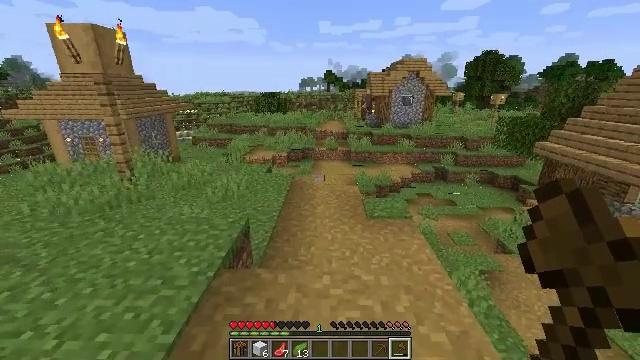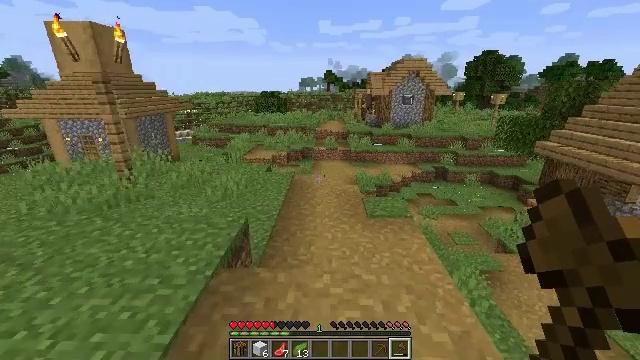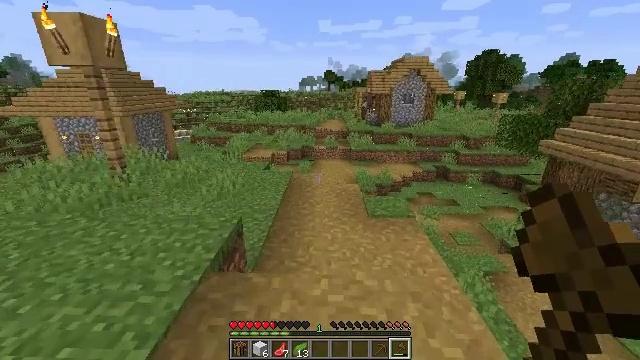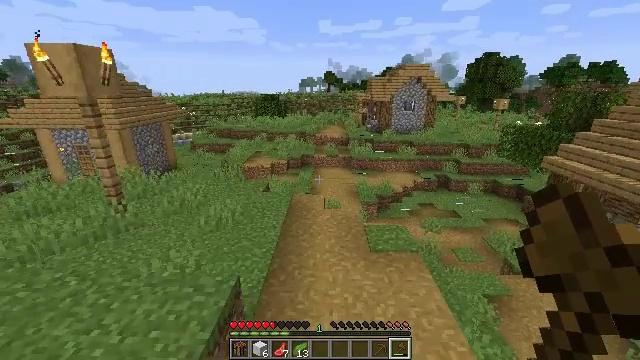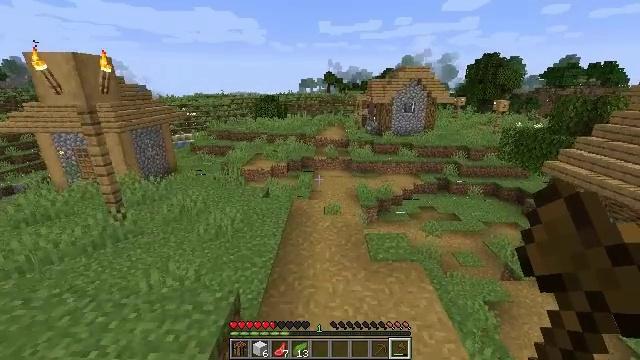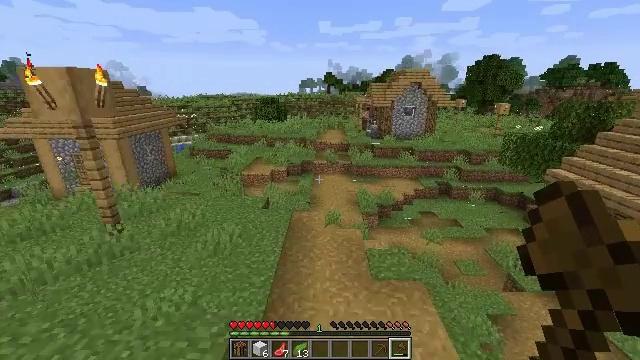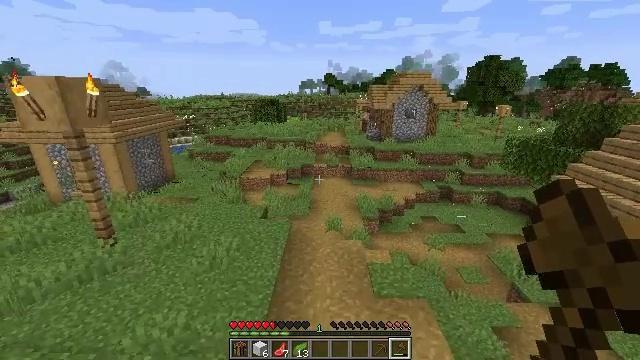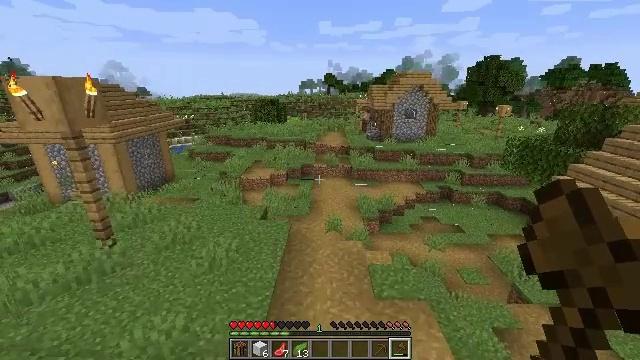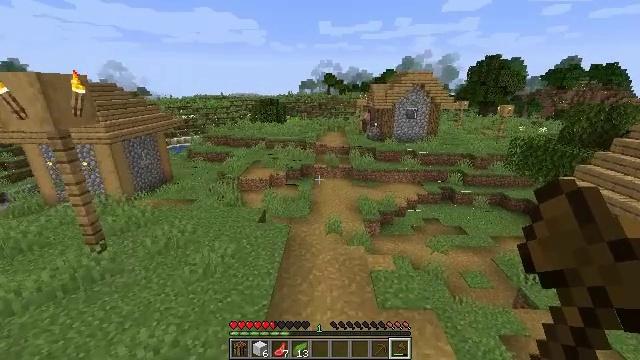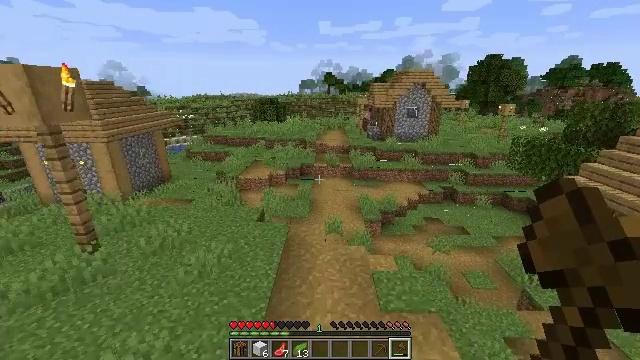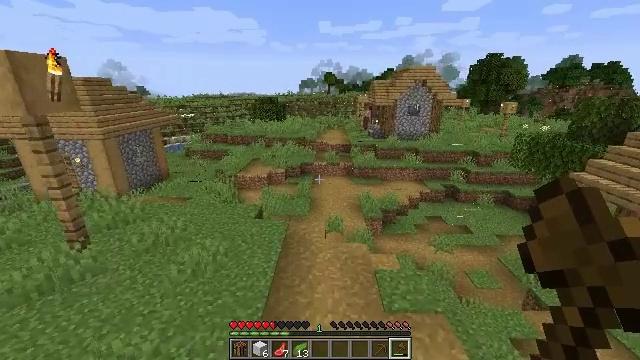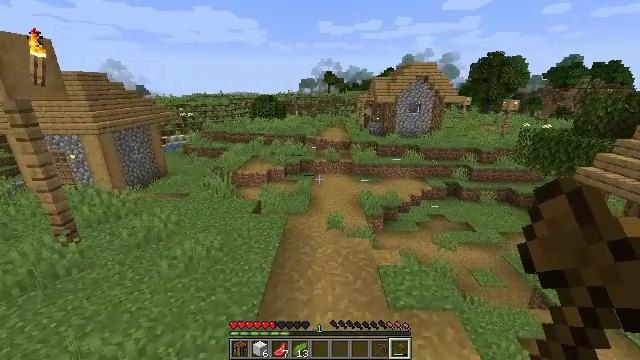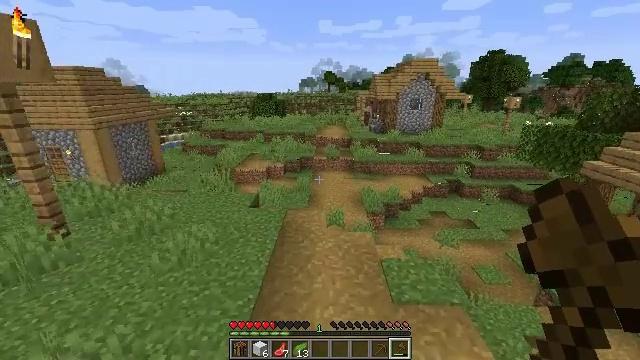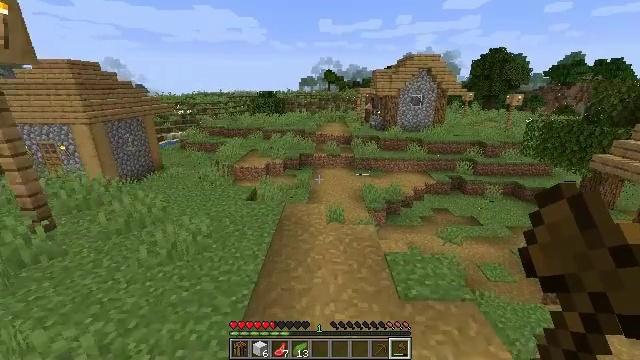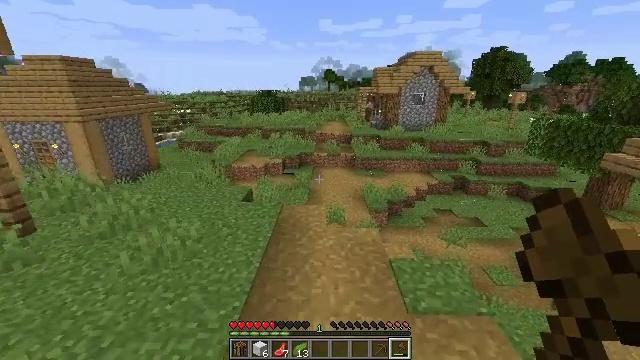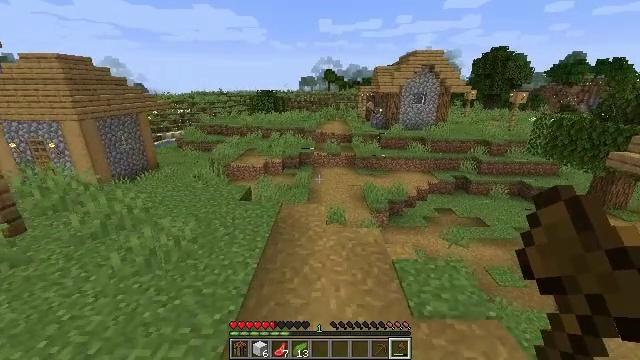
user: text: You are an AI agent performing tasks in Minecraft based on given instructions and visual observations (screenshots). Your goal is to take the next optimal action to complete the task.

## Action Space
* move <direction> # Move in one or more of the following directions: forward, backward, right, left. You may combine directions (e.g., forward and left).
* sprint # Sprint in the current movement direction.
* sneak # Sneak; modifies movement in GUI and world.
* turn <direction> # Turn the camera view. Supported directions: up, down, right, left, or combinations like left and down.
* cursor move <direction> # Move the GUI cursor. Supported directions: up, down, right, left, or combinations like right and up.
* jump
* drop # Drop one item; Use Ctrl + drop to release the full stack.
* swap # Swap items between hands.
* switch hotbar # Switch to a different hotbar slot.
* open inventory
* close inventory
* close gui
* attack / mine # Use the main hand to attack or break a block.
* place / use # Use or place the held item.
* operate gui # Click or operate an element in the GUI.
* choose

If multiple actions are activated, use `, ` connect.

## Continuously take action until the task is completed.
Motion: motion action
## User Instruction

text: Harvest carrots from the farmland.
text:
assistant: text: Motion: move forward, sprint, jump
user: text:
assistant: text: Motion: move forward, sprint, jump
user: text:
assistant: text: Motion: move forward, sprint, jump
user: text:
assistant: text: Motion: move forward, sprint, jump
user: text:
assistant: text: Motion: move forward, jump
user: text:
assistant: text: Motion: move forward, jump
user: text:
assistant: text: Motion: move forward, jump
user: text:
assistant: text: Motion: move forward, jump
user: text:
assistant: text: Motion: move forward
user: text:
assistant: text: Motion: move forward
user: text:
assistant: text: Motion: move forward
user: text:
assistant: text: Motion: move forward
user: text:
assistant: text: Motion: move forward
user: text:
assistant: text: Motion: move forward, sprint
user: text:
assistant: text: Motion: move forward, sprint
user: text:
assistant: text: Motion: move forward, sprint
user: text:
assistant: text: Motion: move forward, sprint
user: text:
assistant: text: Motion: move forward
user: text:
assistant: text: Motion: move forward
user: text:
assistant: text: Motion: move forward
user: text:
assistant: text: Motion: move forward
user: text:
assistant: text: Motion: move forward
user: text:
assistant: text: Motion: move forward
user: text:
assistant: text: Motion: move forward, sprint
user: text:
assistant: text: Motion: move forward, sprint
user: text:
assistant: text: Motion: move forward, sprint
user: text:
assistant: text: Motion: move forward
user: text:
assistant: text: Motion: move forward
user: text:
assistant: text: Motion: move forward
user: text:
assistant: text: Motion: move forward